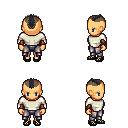
a pixel art fantasy rpg character, female body template, human, tanned skin, white long-sleeve shirt, metal pants, raven short mohawk hairstyle, cloth bracers, ghillies, four views (front, back, left, right), 2x2 character sprite sheet, small pixel art, hard edges, no anti-aliasing